Question: I have tried many examples and non of them are work.Here is what i want to do. I have a phonegap eclipse project.here is the project structure

I want to add custom language for my project. here is my MainActivity.java
'''
import org.apache.cordova.DroidGap;
import android.os.Bundle;
public class MainActivity extends DroidGap {
@Override
public void onCreate(Bundle savedInstanceState) {
super.onCreate(savedInstanceState);
super.loadUrl("file:///android_asset/www/index.html");
}
}
'''
Here is my index.html
'''
<!DOCTYPE html>
<html>
<head>
<meta name="viewport" content="user-scalable=no, initial-scale=1, maximum- scale=1, minimum-scale=1, width=device-width;" />
<title>Directory Reader</title>
<link rel="stylesheet" href="jquery/jquery.mobile-1.1.1.min.css" />
<script src="jquery/jquery-1.8.0.min.js"></script>
<script src="jquery/jquery.mobile-1.1.1.min.js"></script>
<script type="text/javascript" src="cordova-2.0.0.js"></script>
<style type="text/css">
@font-face {
font-family: MyCustomFont;
src: url("NotoSansSinhala-Regular.eot") /* EOT file for IE */
}
@font-face {
font-family: MyCustomFont;
src: url("NotoSansSinhala-Regular.ttf") /* TTF file for CSS3 browsers */
}
body {
font-family: MyCustomFont, Verdana, Arial, sans-serif;
font-size: medium;
color: black
}
</style>
</head>
<body>
<p> test goda </p>
</div>
</body>
</html>
'''
Still font that i want to display is not showing on the mobile device.its shows english characters "test goda". any idea how to slove this?
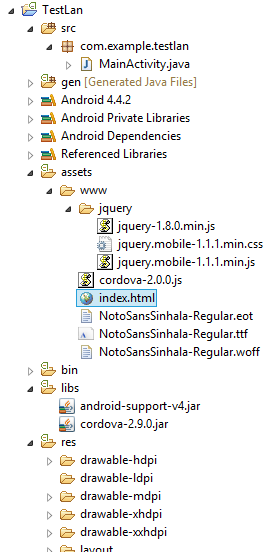
Answer: You would basically need to root the device to install Sinhala text on Android 4.4 , but it works on Android 5.0+
You would basically need below steps :
1. Copy the font files to /system/fonts
2. Download the fallback_fonts.xml file from /etc
3. Open the fallback_fonts.xml file and modify it by adding your font names .Copy the file back to the /etc directory.
4. Change the permissions of your fallback_fonts.xml file AND the font files to 644 or -rw-r-r-
Plese see read instructions with screenhots <URL>